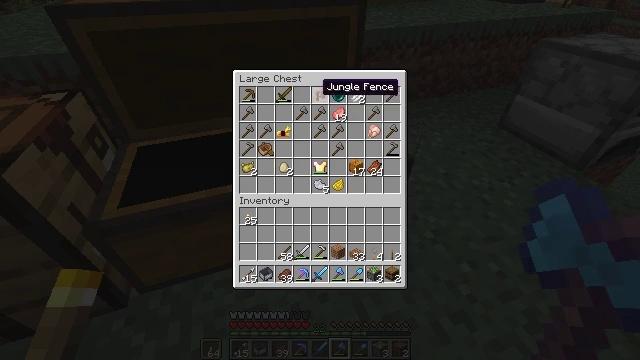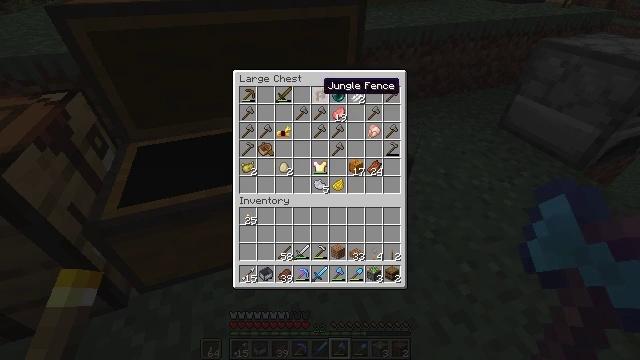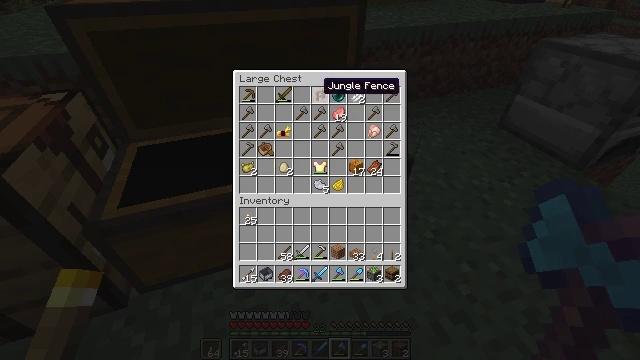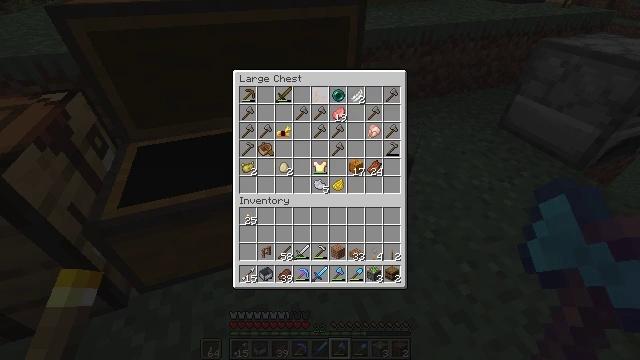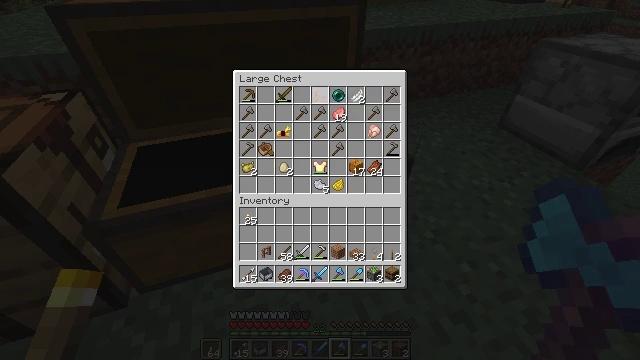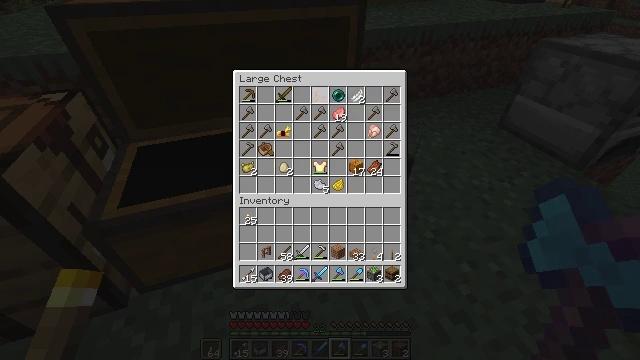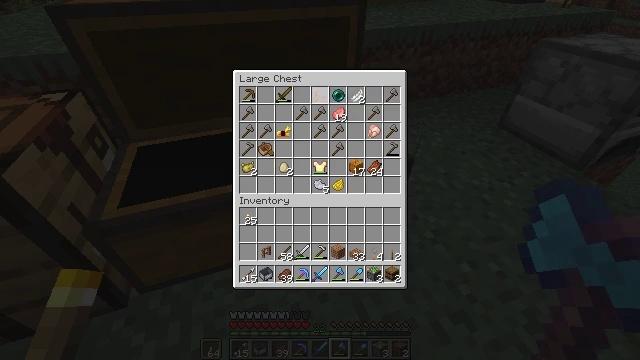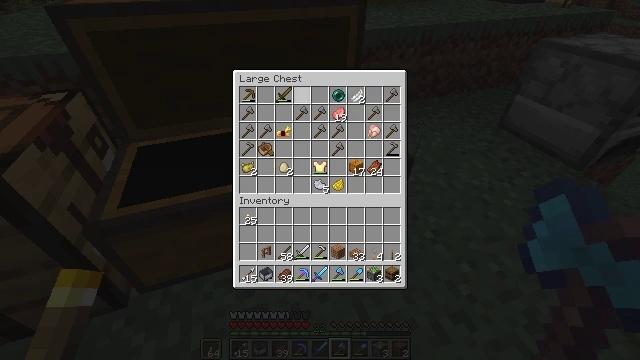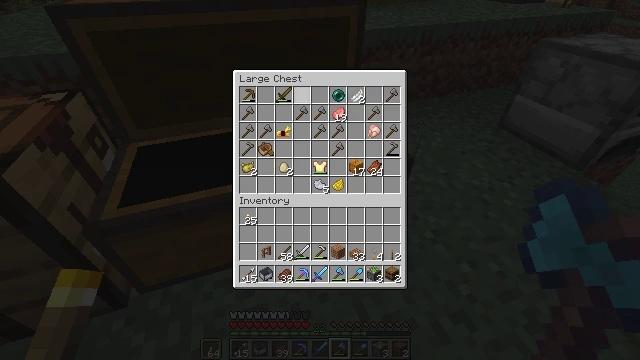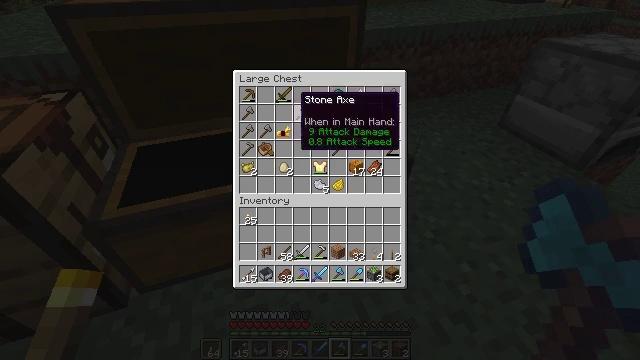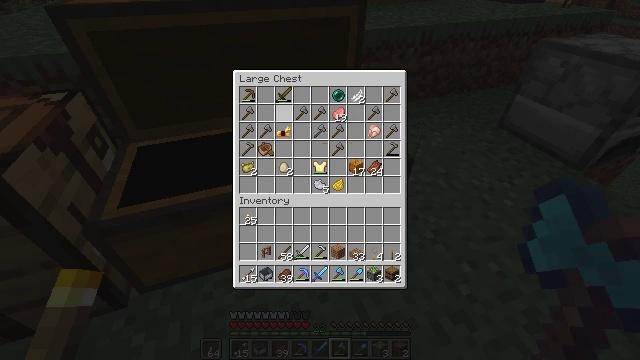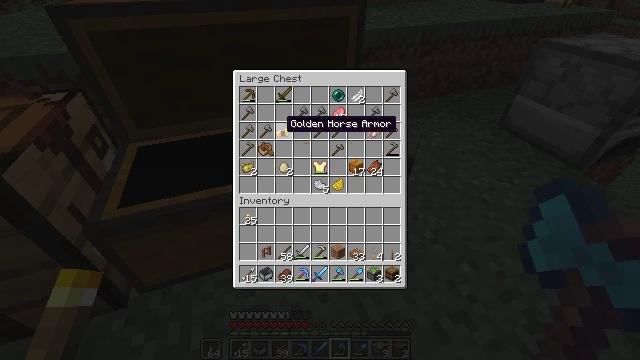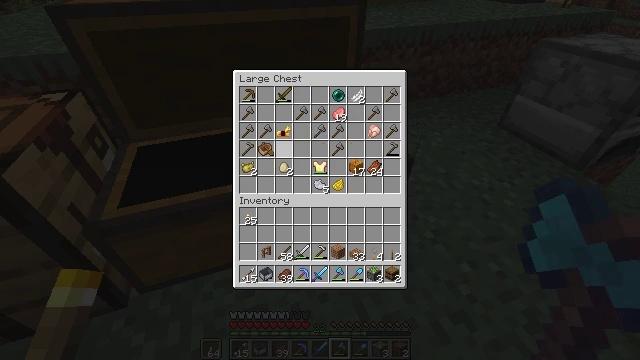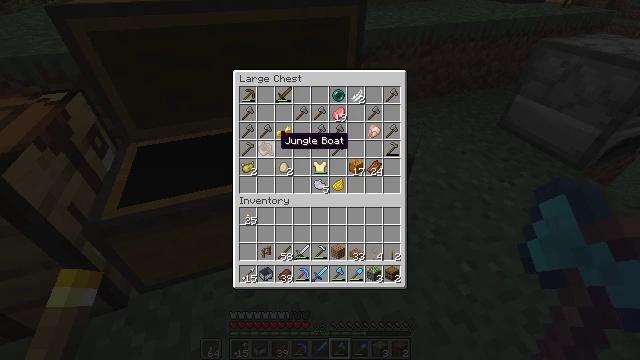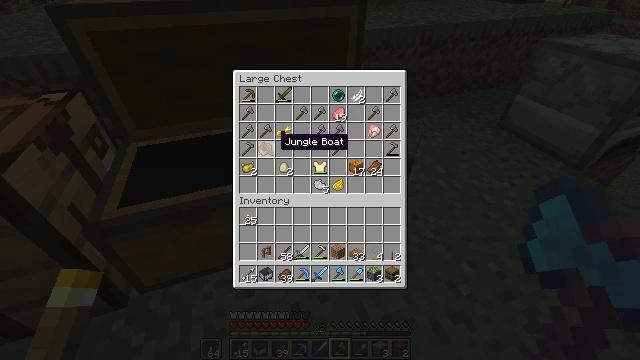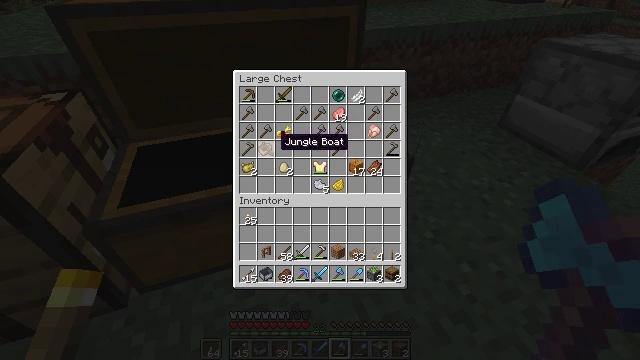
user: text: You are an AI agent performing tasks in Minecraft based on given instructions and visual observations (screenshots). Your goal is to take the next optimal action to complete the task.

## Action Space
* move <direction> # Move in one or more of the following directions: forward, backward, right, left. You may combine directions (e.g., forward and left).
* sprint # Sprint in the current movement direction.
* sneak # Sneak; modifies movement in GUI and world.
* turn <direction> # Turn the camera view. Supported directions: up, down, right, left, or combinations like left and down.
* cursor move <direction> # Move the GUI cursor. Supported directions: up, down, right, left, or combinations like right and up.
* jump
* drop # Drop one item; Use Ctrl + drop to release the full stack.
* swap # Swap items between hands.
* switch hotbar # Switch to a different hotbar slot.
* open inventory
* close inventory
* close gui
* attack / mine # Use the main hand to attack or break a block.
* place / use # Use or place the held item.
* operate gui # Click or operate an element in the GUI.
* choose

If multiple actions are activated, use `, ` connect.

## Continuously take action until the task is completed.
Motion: motion action
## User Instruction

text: Gather the chest from its place.
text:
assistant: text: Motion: sneak
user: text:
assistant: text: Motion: sneak
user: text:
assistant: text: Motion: sneak, operate gui
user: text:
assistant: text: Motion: sneak, operate gui
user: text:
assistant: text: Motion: sneak
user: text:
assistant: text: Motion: sneak
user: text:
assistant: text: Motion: sneak, cursor move left
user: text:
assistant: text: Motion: sneak
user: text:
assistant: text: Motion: sneak, cursor move left and down
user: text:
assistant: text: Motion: sneak, cursor move left and down
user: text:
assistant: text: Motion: sneak, cursor move down
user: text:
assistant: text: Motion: sneak, cursor move down
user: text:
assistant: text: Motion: sneak
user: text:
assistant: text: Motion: sneak
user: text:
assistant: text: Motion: sneak
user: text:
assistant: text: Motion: sneak
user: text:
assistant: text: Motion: sneak
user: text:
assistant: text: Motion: sneak
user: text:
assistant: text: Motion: sneak
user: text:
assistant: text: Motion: sneak
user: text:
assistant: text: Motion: sneak, operate gui
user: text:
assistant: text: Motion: sneak, operate gui
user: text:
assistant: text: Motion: sneak
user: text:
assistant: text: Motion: sneak
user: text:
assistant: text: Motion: sneak
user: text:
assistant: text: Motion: sneak
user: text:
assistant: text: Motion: sneak
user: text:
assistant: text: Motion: sneak
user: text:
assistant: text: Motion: sneak
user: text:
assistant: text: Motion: sneak